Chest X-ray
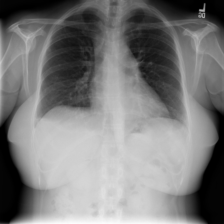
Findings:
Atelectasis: positive
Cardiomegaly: negative
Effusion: positive
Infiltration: negative
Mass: negative
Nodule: negative
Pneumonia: negative
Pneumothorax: negative
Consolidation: negative
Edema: negative
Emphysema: negative
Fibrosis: negative
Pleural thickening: negative
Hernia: negative